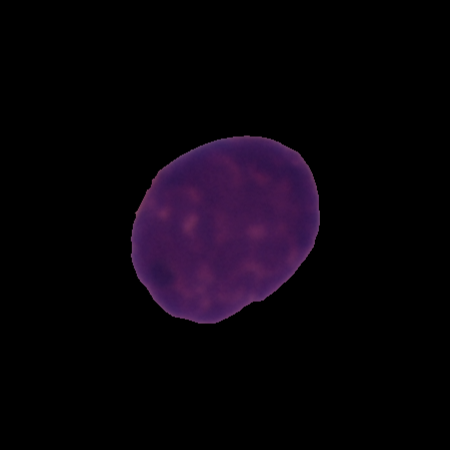
Label: healthy